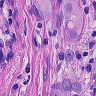
Metastatic tissue present: yes